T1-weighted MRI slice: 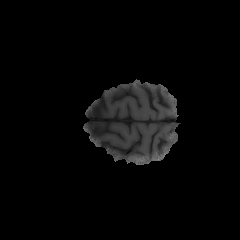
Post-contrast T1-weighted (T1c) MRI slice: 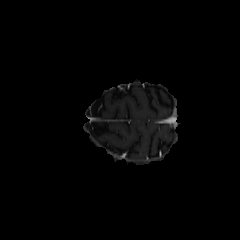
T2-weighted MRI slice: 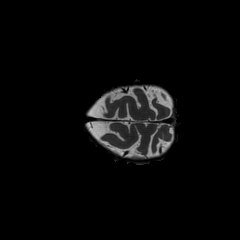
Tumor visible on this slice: no